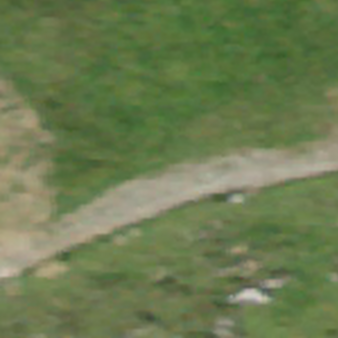
Label: other